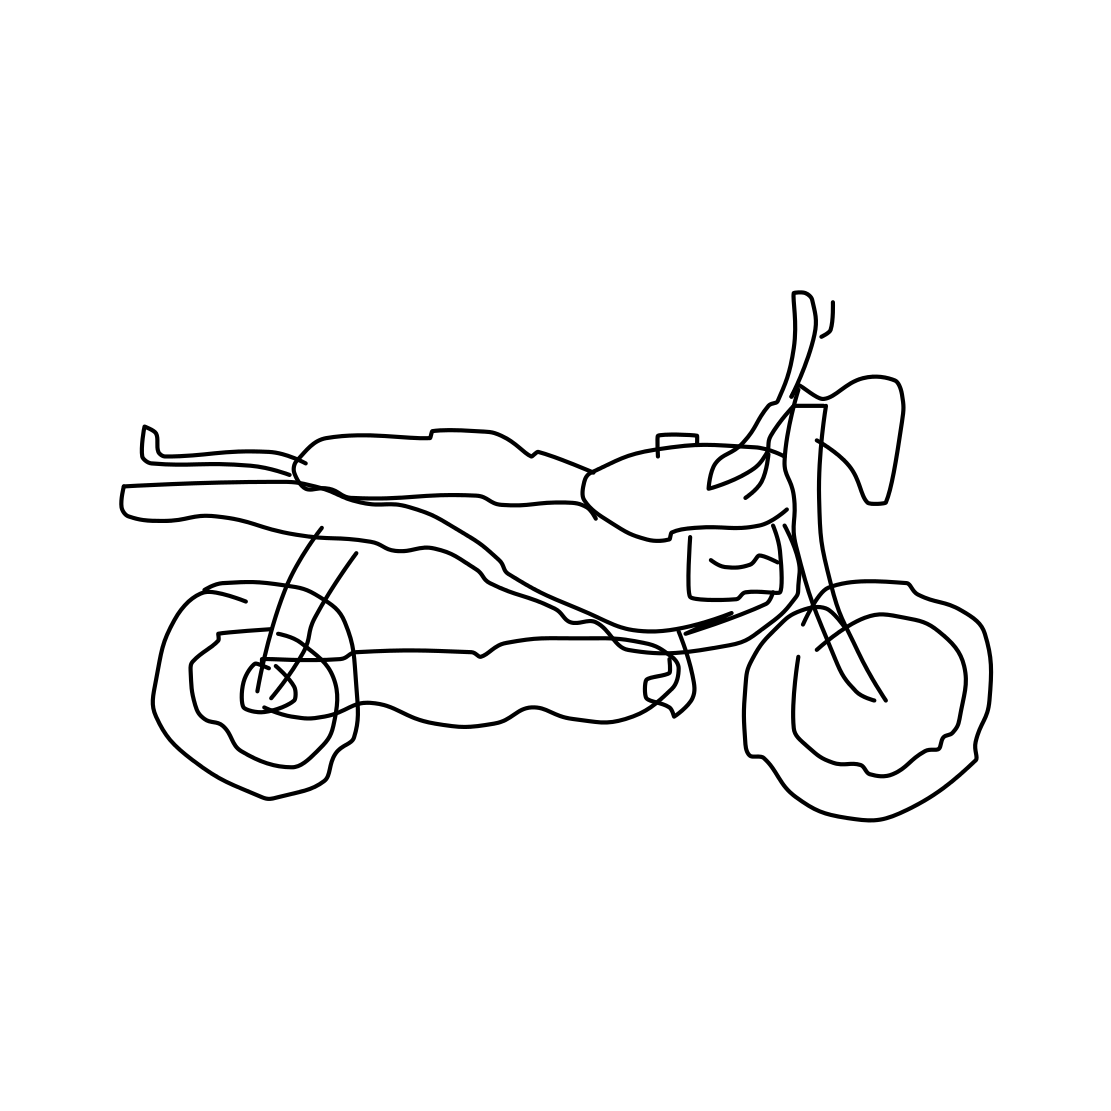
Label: motorbike